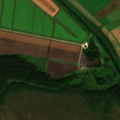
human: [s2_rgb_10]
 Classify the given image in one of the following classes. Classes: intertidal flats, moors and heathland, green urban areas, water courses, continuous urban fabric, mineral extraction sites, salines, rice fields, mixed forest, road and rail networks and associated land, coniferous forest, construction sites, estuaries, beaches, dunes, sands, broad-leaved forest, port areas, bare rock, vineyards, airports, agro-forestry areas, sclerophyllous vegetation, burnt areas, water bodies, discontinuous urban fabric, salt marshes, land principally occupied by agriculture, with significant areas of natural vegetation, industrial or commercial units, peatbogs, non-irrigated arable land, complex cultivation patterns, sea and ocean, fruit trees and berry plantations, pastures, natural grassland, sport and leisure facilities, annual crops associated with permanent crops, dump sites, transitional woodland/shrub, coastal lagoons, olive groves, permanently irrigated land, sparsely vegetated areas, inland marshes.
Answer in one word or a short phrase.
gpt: non-irrigated arable land, complex cultivation patterns, broad-leaved forest, peatbogs